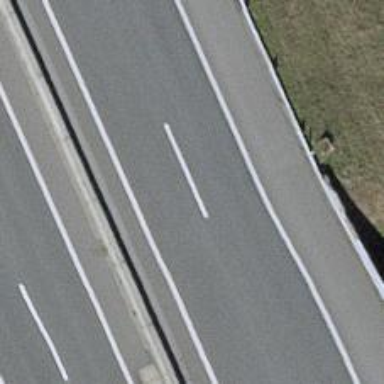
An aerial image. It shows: Bridge over motorway.